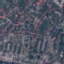
Land use / land cover class: Residential